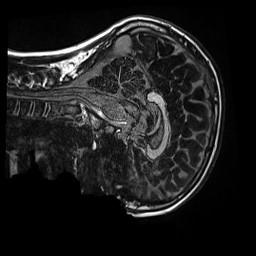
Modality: MP2RAGE
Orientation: sagittal
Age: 10
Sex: male
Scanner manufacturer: siemens
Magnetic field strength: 3 T
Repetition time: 4 s
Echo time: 0.00303 s